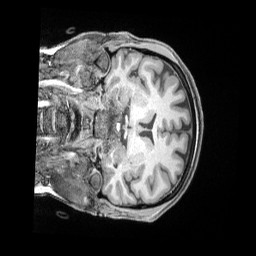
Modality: T1w
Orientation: coronal
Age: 38
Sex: female
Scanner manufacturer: siemens
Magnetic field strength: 3 T
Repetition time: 2 s
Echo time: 0.00211 s